Brain MRI, t2w sequence, axial 2D slice.
Patient: age 28, sex F, weight 95 kg, height 1.95 m
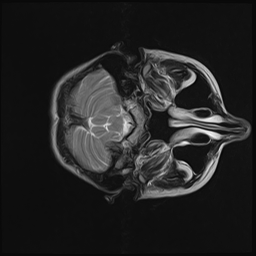